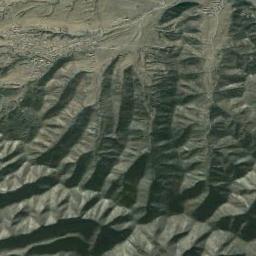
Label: mountain